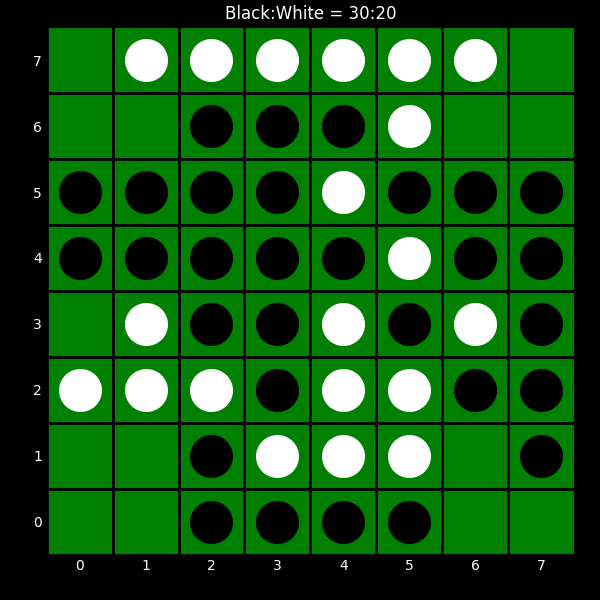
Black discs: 30
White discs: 20